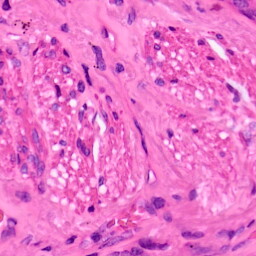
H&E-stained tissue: Lung